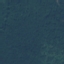
Land use / land cover class: Forest